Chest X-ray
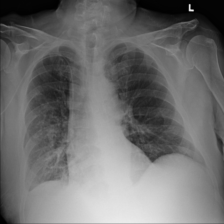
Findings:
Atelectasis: negative
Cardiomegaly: negative
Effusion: positive
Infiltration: positive
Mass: negative
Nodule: negative
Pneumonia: positive
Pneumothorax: negative
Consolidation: negative
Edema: negative
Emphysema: negative
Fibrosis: negative
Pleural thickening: negative
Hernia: negative